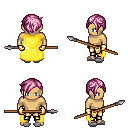
a pixel art fantasy rpg character, male body template, human, tanned skin, yellow cape, gold greaves, pink pixie cut hairstyle, gold gloves, white slippers, spear, four views (front, back, left, right), 2x2 character sprite sheet, small pixel art, hard edges, no anti-aliasing